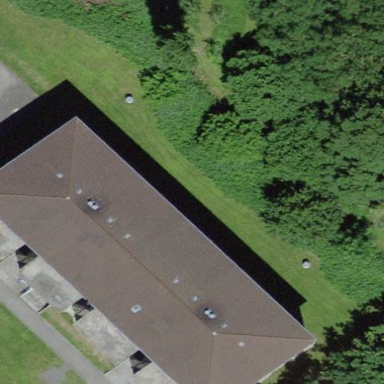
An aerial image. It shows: Apartment building with hipped roof.